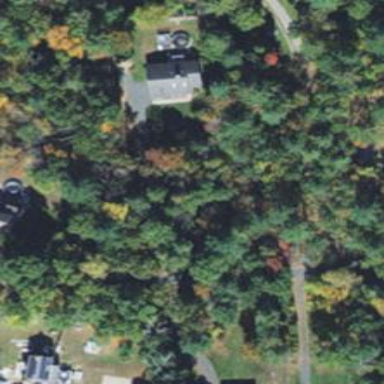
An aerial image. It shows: Driveway.